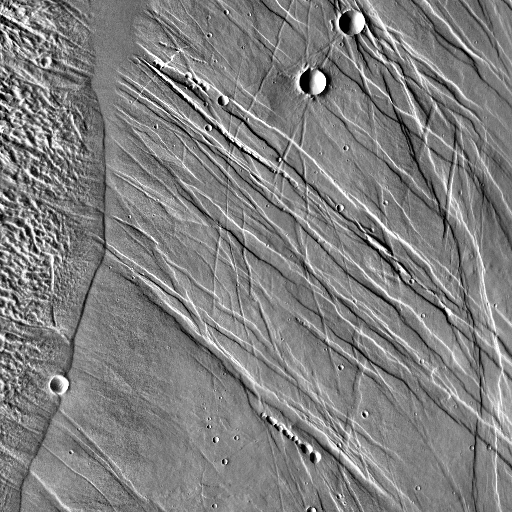
Crater classes present: Background, Other, Secondary